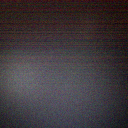
Screen state: off